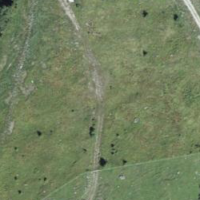
EUNIS habitat code: 26
Species observed at this site:
Cicindela campestris
Nucifraga caryocatactes